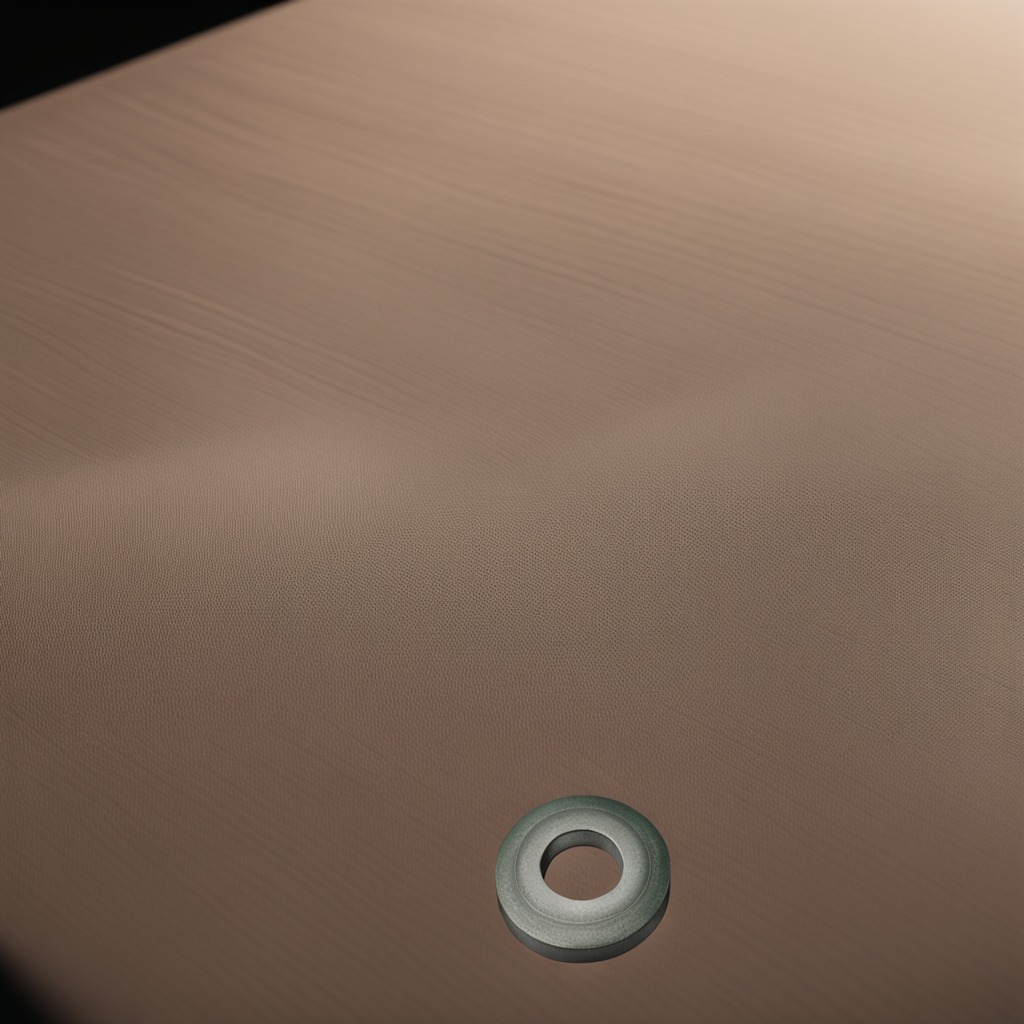
A flat metal washer lies on a wooden table.